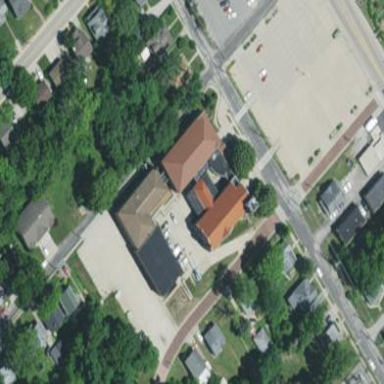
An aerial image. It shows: Building that serves as place of worship.